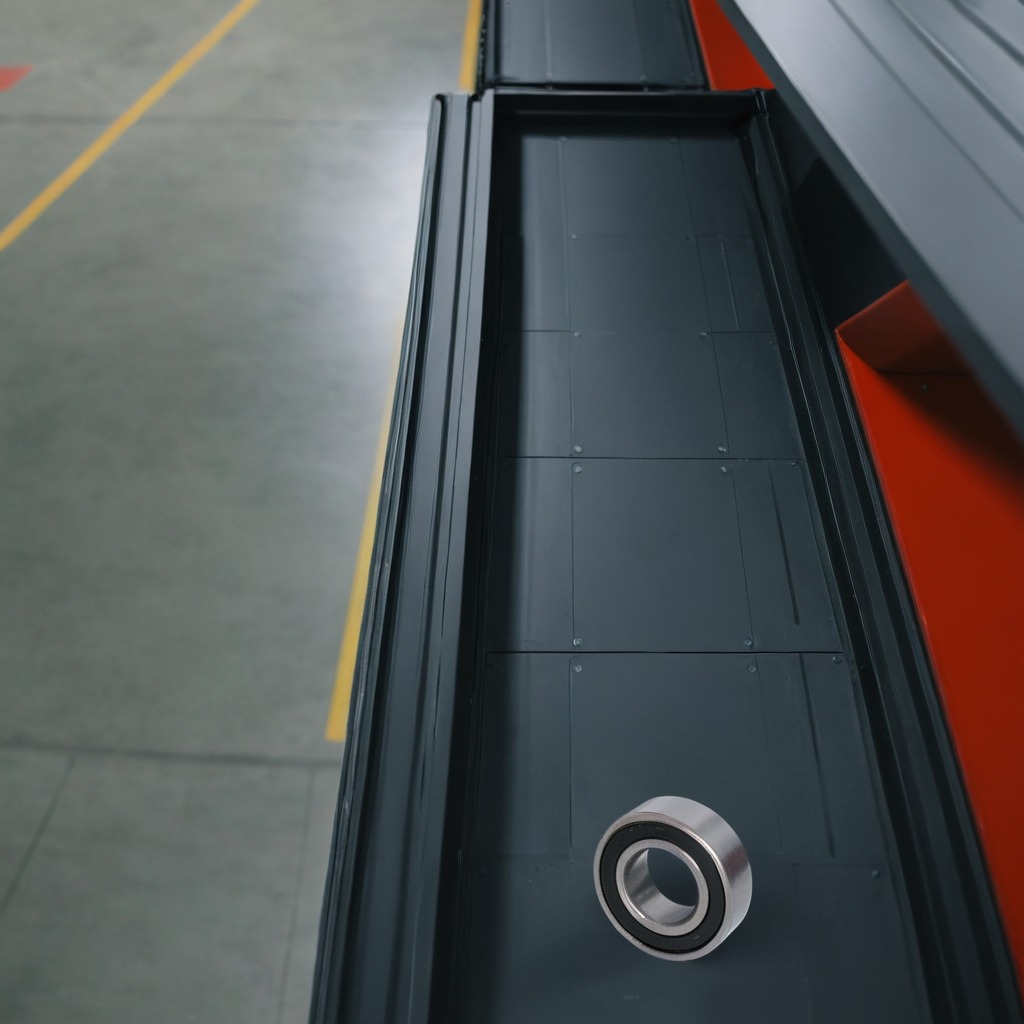
A metal ball bearing is lying on a toolbox surface in an airplane hangar workshop 8K.